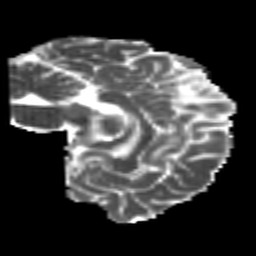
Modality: MD
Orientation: sagittal
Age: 25
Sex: male
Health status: healthy
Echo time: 0.074 s